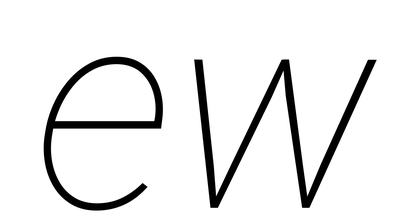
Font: Roboto-Italic_Thin_Italic